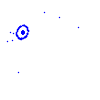
Particle: kaon